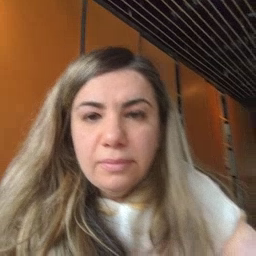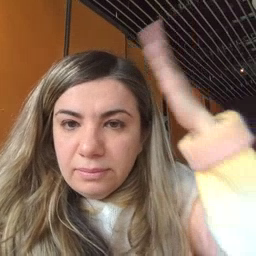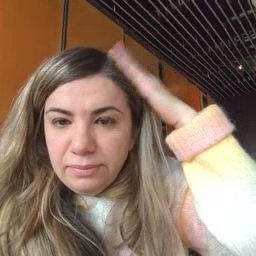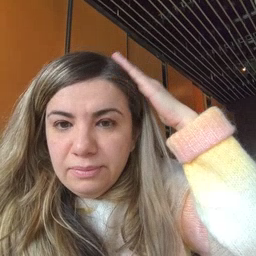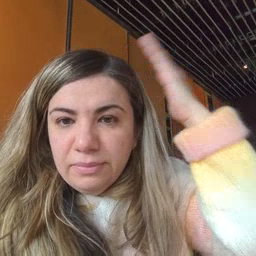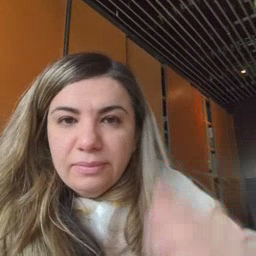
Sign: hat